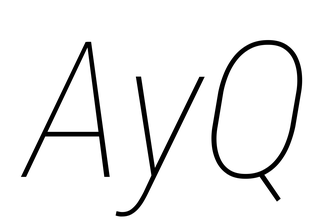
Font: Roboto-Italic_Condensed_Thin_Italic